Interaction volume radius: 5 \u00c5
Interaction volume height: 20 \u00c5
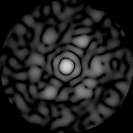
Disorder parameter: 0.746